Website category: university
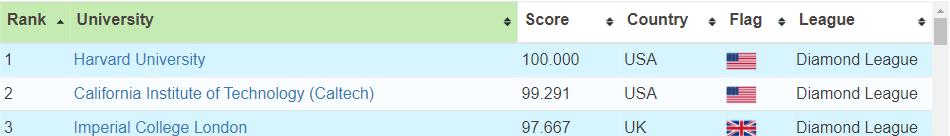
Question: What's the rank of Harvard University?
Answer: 1

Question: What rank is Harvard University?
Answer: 1

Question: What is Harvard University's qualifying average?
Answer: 1

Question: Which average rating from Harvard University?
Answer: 1

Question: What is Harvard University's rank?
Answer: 1

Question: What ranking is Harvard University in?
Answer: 1

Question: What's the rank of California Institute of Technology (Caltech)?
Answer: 2

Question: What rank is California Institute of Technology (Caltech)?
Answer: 2

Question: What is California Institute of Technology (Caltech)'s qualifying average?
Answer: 2

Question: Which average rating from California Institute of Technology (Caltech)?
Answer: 2

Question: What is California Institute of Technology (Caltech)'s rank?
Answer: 2

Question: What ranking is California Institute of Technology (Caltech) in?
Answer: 2

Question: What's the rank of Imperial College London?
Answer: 3

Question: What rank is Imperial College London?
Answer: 3

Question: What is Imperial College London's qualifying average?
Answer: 3

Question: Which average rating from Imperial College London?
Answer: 3

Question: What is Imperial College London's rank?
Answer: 3

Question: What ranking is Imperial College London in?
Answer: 3

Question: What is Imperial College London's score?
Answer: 97.667

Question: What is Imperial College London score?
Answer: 97.667

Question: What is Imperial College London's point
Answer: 97.667

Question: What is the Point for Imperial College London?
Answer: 97.667

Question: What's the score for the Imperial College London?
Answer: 97.667

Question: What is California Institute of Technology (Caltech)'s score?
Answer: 99.291

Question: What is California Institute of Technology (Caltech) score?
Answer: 99.291

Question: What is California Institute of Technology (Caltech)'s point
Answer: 99.291

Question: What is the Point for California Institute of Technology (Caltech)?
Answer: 99.291

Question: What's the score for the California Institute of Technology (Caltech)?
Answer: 99.291

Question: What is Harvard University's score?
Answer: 100.000

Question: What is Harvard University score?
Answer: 100.000

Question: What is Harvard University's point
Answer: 100.000

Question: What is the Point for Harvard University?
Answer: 100.000

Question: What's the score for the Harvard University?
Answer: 100.000

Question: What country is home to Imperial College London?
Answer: UK

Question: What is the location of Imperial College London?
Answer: UK

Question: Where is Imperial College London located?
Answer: UK

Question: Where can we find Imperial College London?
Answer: UK

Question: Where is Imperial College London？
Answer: UK

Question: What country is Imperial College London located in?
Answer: UK

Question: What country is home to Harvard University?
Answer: USA

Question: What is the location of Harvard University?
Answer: USA

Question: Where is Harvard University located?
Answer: USA

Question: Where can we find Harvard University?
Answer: USA

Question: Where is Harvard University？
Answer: USA

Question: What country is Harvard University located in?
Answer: USA

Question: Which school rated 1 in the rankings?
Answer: Harvard University

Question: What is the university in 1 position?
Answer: Harvard University

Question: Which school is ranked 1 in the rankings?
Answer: Harvard University

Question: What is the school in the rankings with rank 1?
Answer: Harvard University

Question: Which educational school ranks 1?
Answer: Harvard University

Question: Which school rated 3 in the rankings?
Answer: Imperial College London

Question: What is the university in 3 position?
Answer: Imperial College London

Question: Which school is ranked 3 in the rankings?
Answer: Imperial College London

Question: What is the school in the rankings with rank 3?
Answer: Imperial College London

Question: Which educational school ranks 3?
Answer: Imperial College London

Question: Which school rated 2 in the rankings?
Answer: California Institute of Technology (Caltech)

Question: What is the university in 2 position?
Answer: California Institute of Technology (Caltech)

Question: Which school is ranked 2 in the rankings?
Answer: California Institute of Technology (Caltech)

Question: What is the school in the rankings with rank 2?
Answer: California Institute of Technology (Caltech)

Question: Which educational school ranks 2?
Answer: California Institute of Technology (Caltech)

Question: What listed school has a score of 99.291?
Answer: California Institute of Technology (Caltech)

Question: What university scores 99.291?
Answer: California Institute of Technology (Caltech)

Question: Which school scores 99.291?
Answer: California Institute of Technology (Caltech)

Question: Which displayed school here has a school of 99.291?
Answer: California Institute of Technology (Caltech)